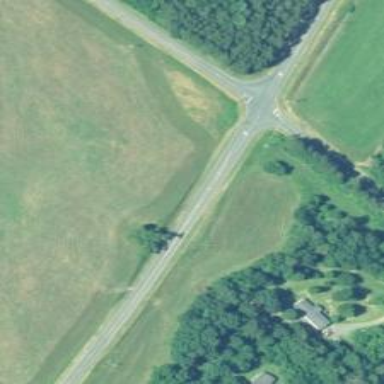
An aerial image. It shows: Tertiary road.